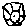
Label: sun